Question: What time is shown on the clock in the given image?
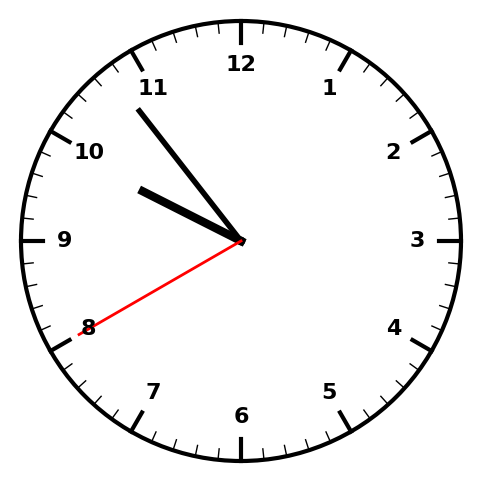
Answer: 09:53:40